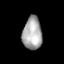
Tissue: lung
Cell type: Epithelial cells
Senescence score: 0.1403
Nuclear area (px): 620
Mean DAPI intensity: 168.689